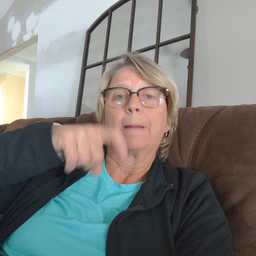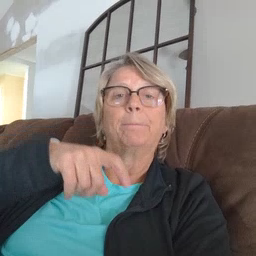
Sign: time